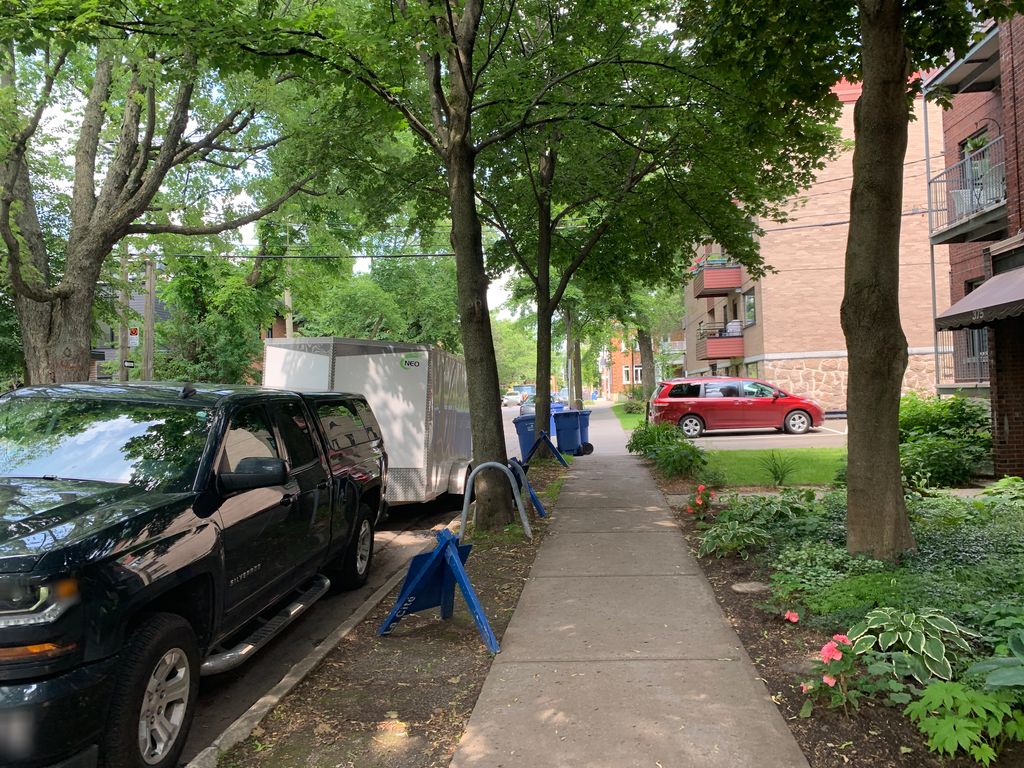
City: quebec_city